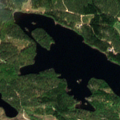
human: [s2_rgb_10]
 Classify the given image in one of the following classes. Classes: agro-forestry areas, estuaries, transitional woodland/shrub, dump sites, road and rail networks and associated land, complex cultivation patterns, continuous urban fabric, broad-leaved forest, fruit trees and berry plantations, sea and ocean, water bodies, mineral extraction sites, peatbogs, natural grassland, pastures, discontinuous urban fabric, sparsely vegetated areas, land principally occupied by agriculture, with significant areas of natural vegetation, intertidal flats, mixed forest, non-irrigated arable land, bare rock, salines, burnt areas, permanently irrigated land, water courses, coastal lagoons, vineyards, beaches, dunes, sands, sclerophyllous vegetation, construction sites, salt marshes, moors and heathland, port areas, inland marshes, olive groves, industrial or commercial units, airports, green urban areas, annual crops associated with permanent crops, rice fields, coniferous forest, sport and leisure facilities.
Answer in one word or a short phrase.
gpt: coniferous forest, mixed forest, transitional woodland/shrub, water bodies